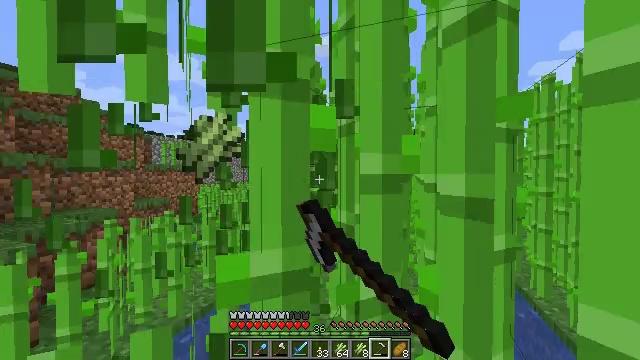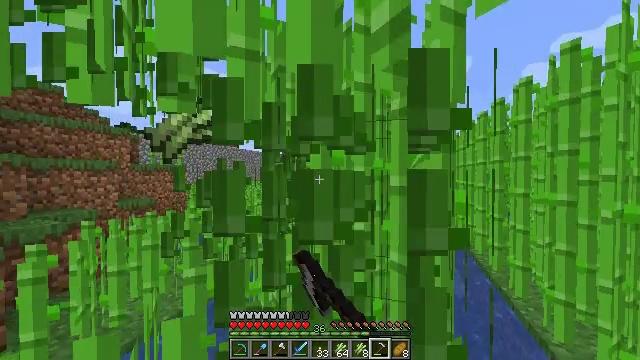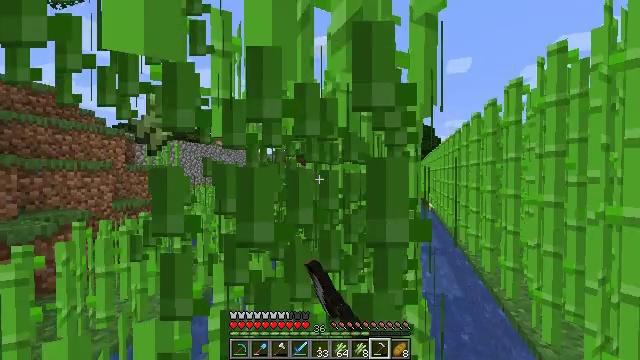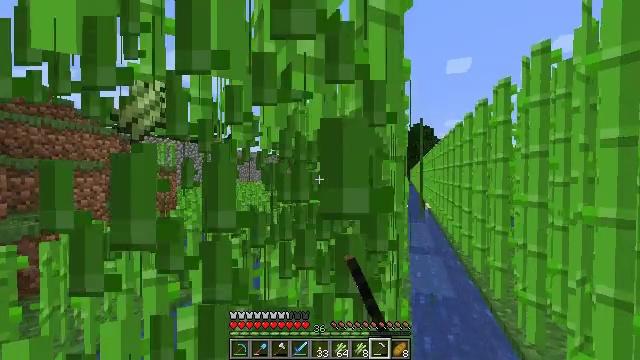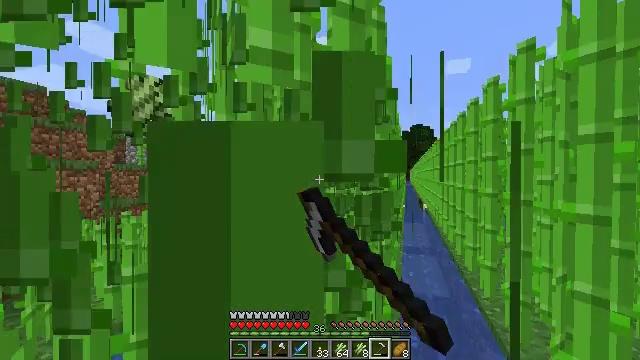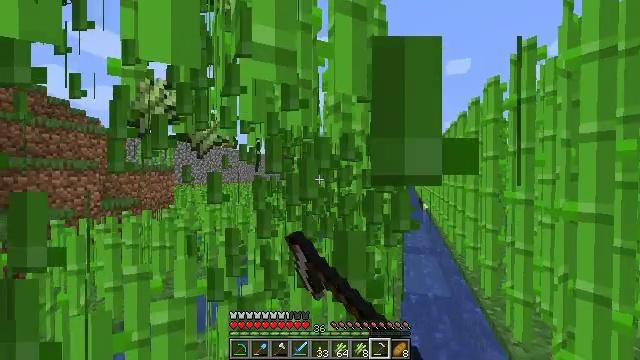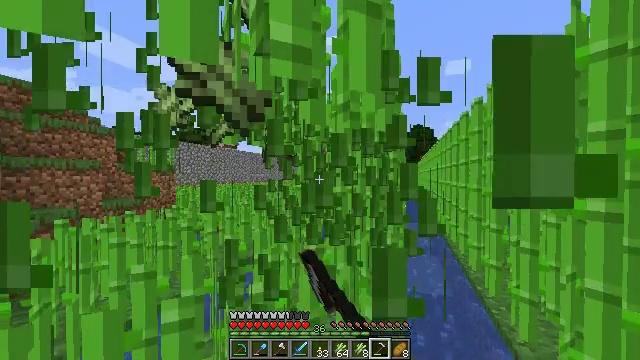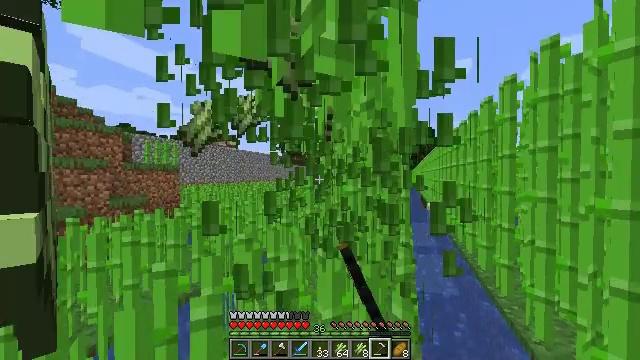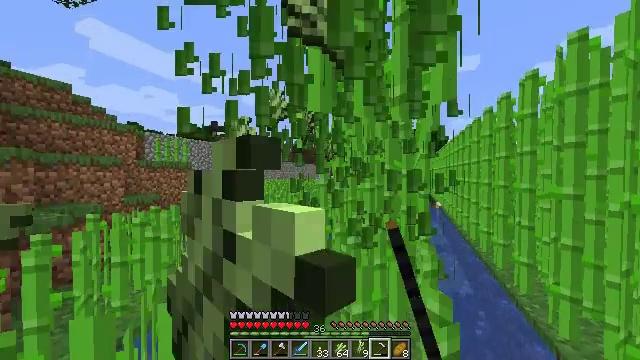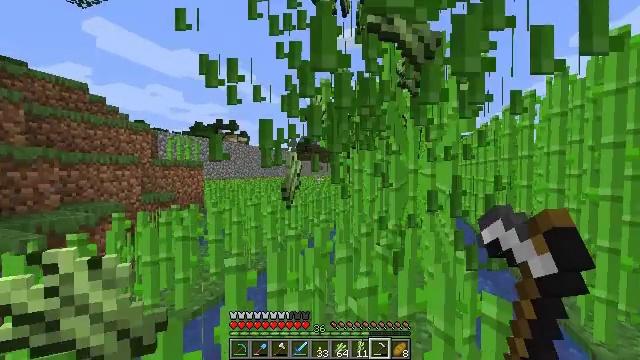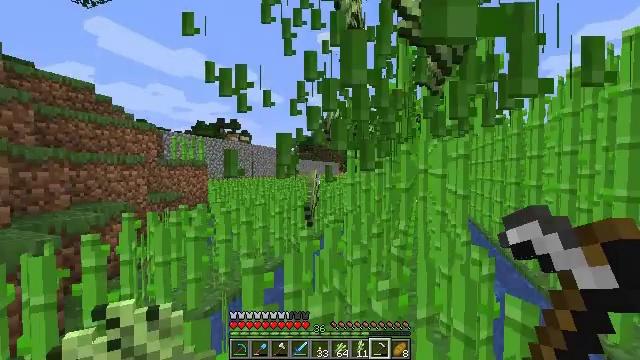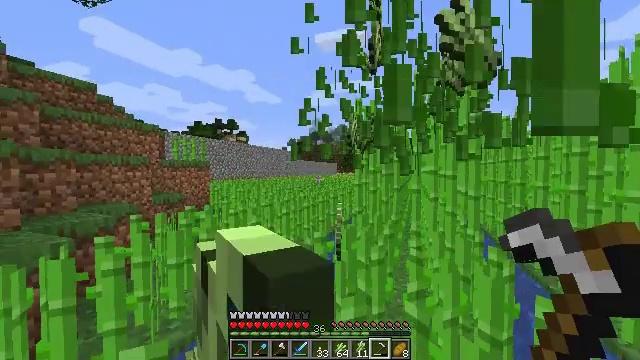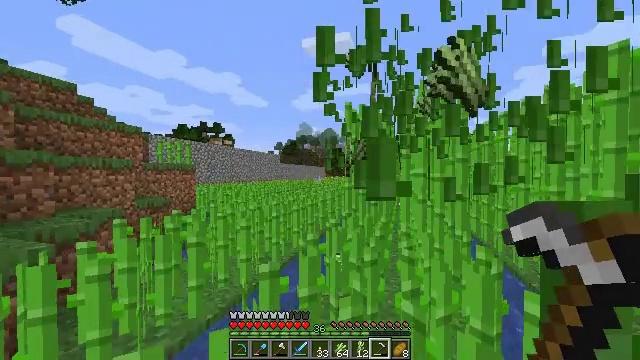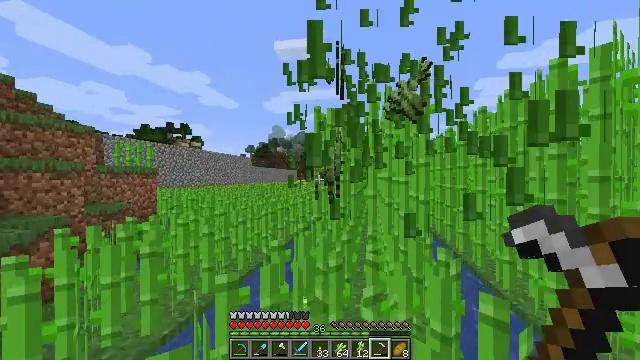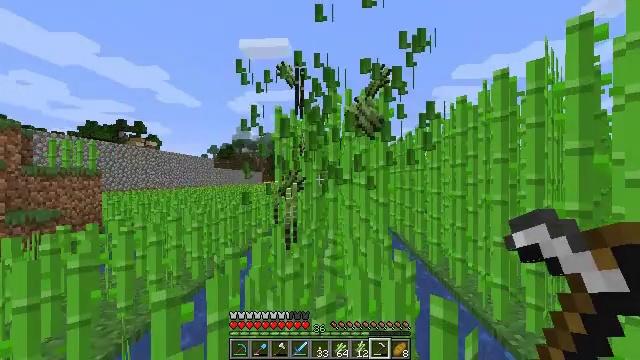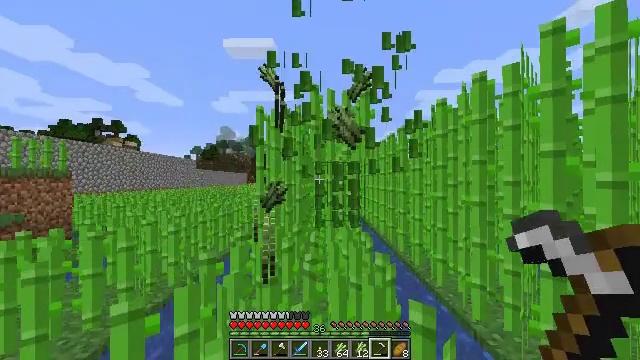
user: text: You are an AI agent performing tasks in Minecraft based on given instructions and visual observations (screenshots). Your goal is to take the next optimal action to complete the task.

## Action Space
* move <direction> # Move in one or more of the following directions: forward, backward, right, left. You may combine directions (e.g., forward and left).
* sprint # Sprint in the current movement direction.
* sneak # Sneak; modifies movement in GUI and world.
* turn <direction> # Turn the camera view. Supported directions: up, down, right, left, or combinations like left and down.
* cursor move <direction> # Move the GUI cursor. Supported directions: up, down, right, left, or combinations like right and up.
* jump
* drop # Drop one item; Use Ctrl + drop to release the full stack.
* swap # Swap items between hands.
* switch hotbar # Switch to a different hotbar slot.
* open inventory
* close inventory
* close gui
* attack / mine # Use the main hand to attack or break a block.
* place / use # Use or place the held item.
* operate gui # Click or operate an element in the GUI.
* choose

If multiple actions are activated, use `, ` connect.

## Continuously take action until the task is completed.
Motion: motion action
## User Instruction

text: Mine the sugar cane near rivers.
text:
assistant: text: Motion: move right, turn right, attack / mine
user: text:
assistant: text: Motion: move right, attack / mine
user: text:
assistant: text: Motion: attack / mine
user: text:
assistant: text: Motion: attack / mine
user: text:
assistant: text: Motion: move left, attack / mine
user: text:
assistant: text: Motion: move left, attack / mine
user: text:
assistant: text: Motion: move left, attack / mine
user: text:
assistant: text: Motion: move left, turn left, attack / mine
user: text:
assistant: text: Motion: move left, attack / mine
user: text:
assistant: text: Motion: move left, attack / mine
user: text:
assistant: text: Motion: attack / mine
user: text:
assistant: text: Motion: move right, turn right, attack / mine
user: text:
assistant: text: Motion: move forward and move right, turn right, attack / mine
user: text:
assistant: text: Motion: move forward and move right, turn right, attack / mine
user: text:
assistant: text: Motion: move forward and move right, turn right, attack / mine
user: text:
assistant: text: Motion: move forward and move right, attack / mine
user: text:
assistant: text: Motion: move forward, attack / mine
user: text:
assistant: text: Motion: move forward, attack / mine
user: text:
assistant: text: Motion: move forward, attack / mine
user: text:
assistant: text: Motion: move forward, attack / mine
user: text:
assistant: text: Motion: move forward and move left, attack / mine
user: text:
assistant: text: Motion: move forward and move left, attack / mine
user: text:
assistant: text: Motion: move forward and move left, attack / mine
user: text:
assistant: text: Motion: move forward and move left, attack / mine
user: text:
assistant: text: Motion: move forward and move left, attack / mine
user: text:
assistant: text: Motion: move forward and move left, attack / mine
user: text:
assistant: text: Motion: move forward, attack / mine
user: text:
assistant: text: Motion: move forward, attack / mine
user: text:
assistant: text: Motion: move forward and move right, attack / mine
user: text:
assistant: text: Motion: move forward and move right, attack / mine